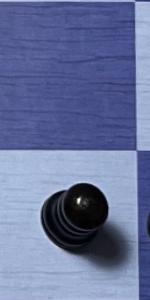
Label: Pawn_Black